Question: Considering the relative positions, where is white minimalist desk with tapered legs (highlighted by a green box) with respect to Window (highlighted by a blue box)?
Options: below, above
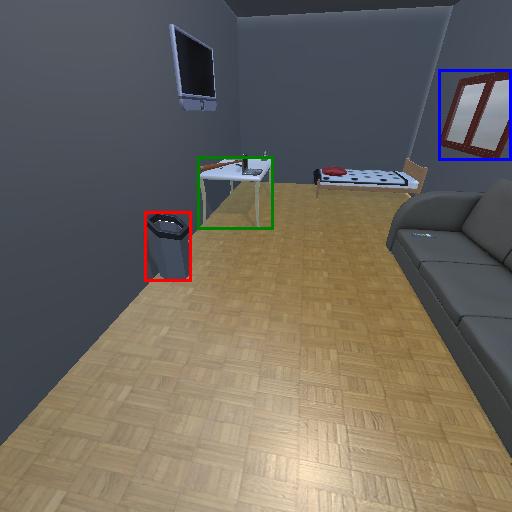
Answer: below